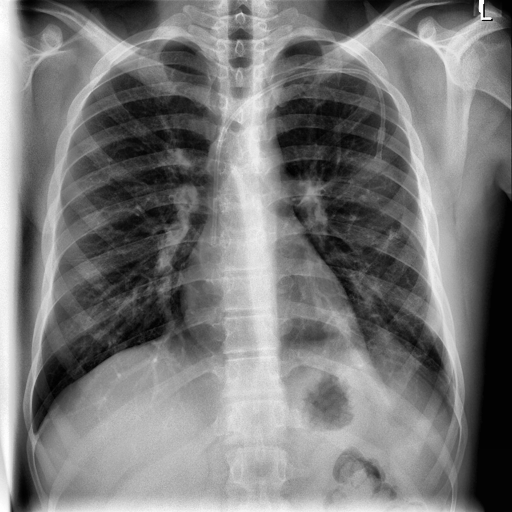
Finding: NORMAL